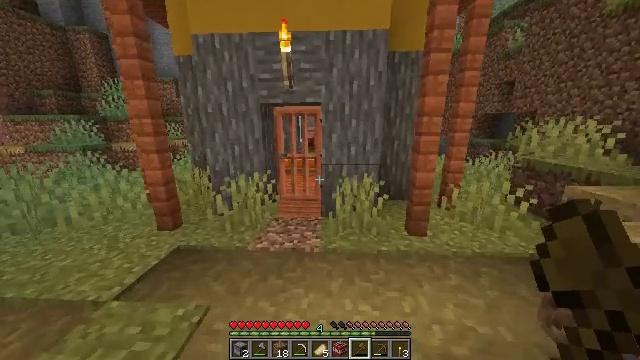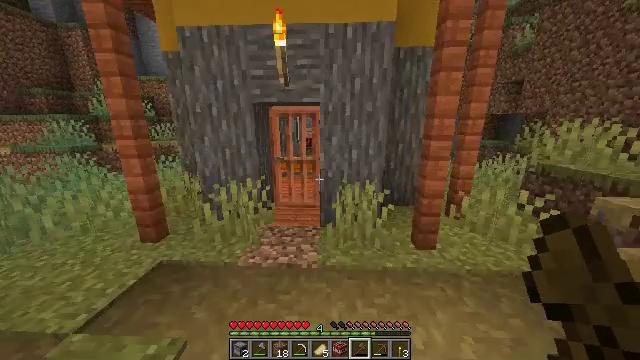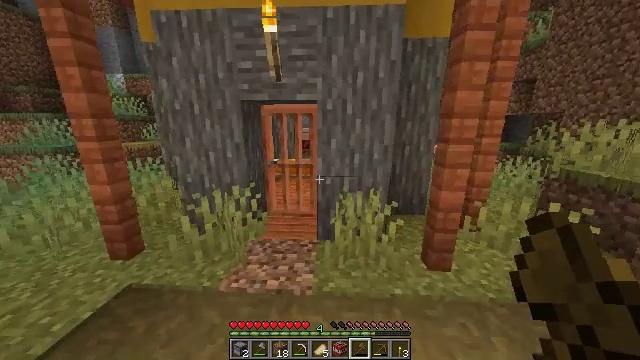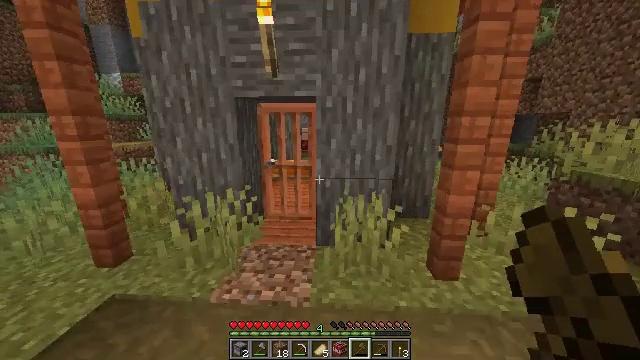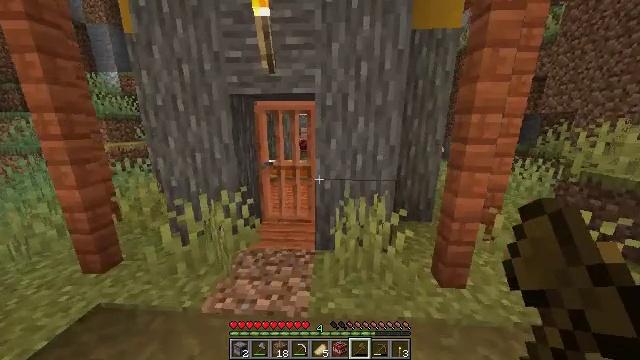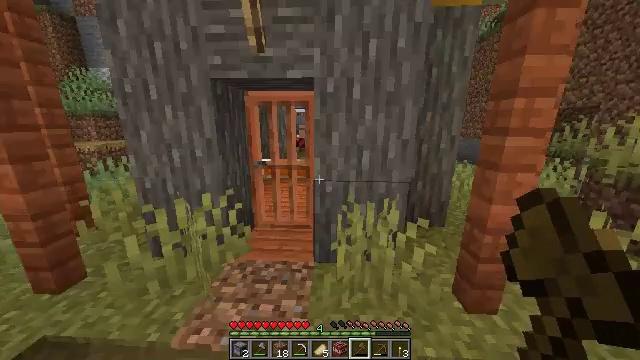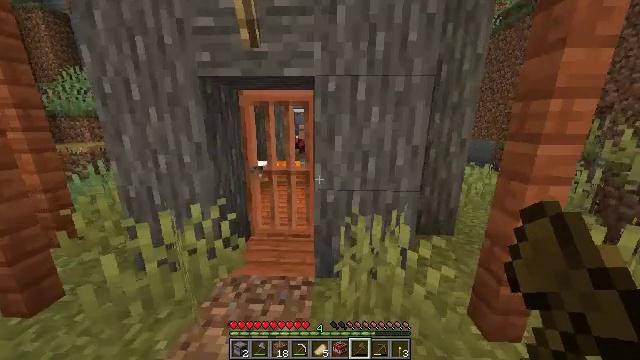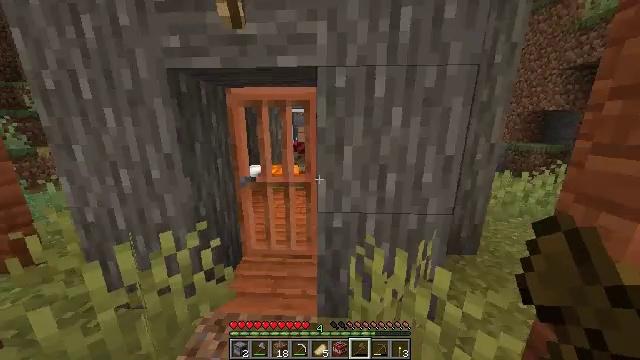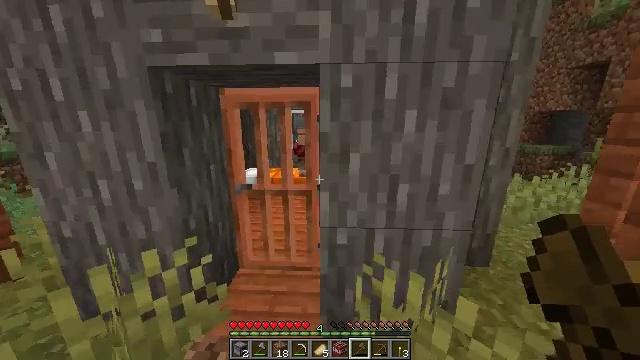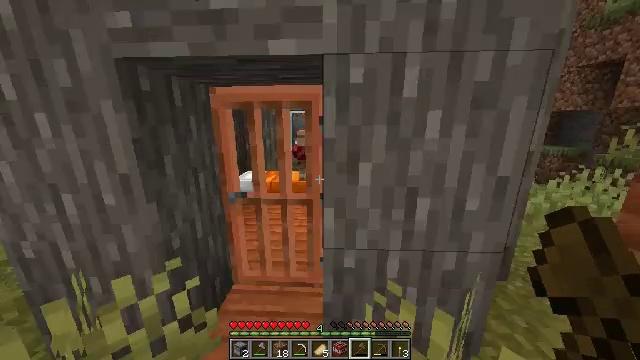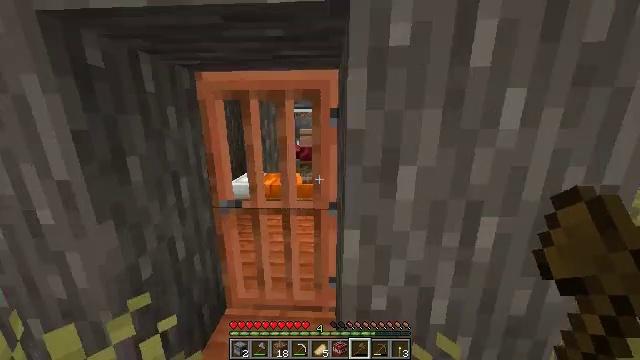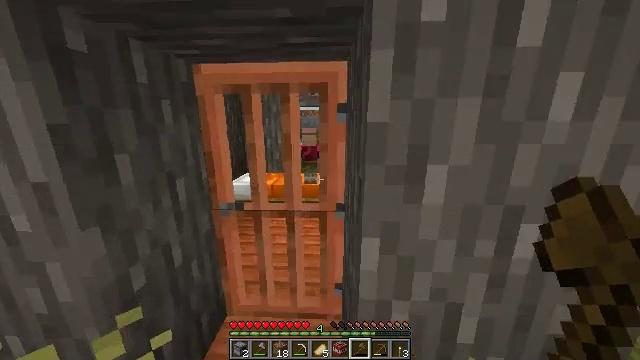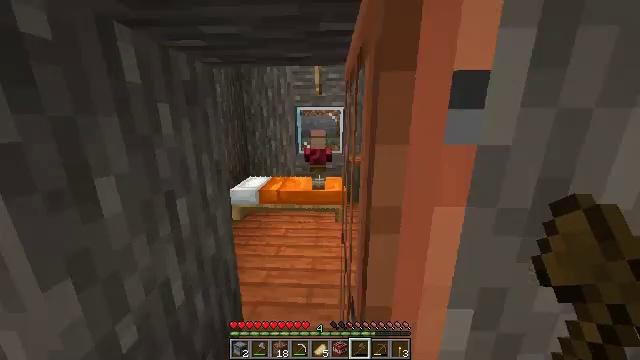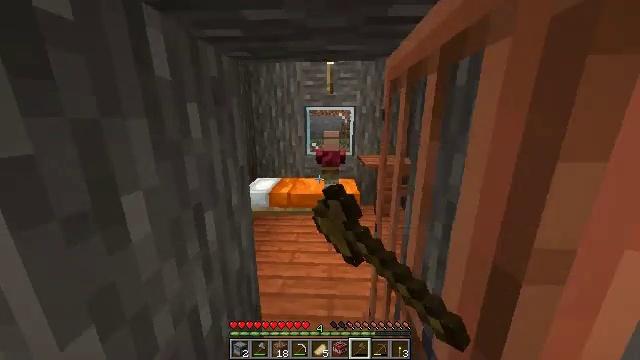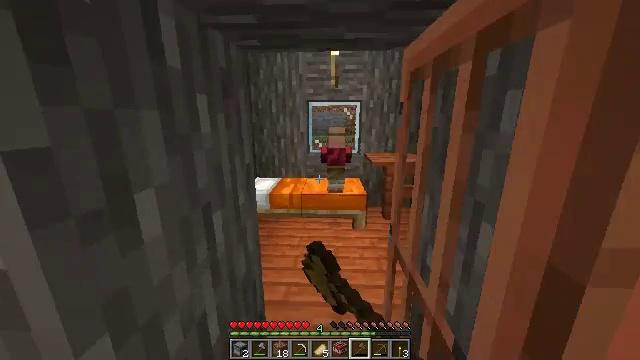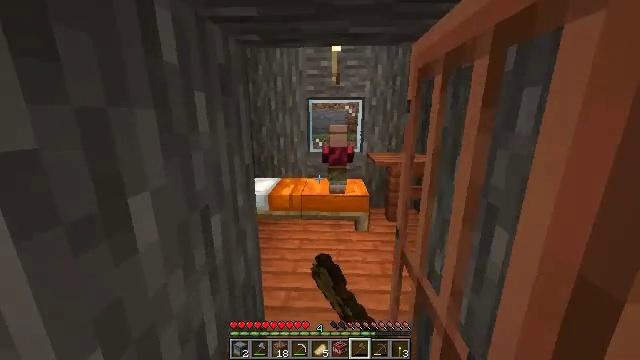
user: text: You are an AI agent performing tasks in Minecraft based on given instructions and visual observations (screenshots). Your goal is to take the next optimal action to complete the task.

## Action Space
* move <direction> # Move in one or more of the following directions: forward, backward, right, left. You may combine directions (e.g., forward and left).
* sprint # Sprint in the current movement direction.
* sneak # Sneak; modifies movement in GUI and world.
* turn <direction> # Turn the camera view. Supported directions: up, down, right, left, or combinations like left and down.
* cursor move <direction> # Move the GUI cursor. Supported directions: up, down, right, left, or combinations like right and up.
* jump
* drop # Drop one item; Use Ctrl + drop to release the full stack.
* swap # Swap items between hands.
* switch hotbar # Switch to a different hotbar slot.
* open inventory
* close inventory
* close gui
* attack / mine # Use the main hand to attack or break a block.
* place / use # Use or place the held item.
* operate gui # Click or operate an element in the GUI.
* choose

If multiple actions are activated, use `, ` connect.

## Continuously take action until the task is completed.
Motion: motion action
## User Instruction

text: Collect yellow terracotta using a pickaxe.
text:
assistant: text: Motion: move forward
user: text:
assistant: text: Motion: move forward
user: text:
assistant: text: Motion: move forward
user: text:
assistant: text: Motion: move forward
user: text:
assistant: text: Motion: move forward
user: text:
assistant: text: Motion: move forward
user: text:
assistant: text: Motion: move forward
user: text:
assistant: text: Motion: move forward
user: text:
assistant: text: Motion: move forward
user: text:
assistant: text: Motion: move forward and move left
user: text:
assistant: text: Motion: move forward and move left
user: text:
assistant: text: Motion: move forward and move left, use / place
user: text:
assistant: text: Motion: move forward, use / place
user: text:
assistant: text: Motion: move forward, use / place
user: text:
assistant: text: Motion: move forward, use / place
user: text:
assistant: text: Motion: no_op
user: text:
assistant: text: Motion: no_op
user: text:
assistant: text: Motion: no_op
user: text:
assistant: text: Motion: move forward
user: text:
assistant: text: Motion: move forward
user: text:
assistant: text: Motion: move forward
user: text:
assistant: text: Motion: move forward, turn down
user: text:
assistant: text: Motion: move forward
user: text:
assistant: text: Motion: move forward, turn left and down
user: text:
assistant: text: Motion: move forward and move right, turn left and down
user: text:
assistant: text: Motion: move forward and move right, turn left
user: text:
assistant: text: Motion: move forward and move right, turn left and up
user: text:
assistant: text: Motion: move forward and move right, turn left
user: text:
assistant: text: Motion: move right, turn left
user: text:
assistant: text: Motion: turn left